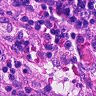
Metastatic tissue present: no